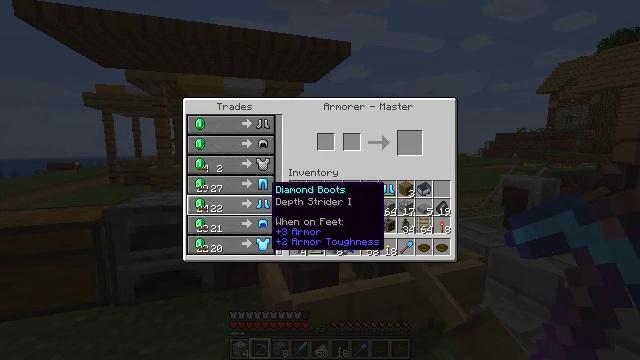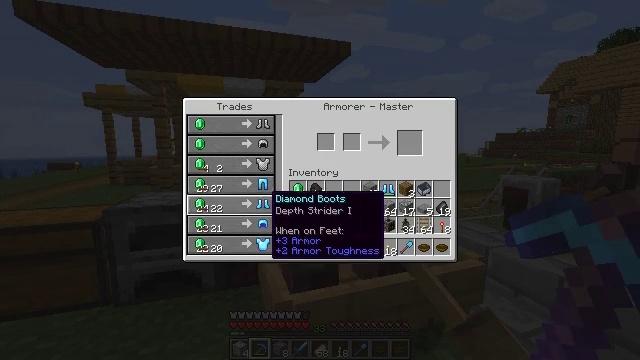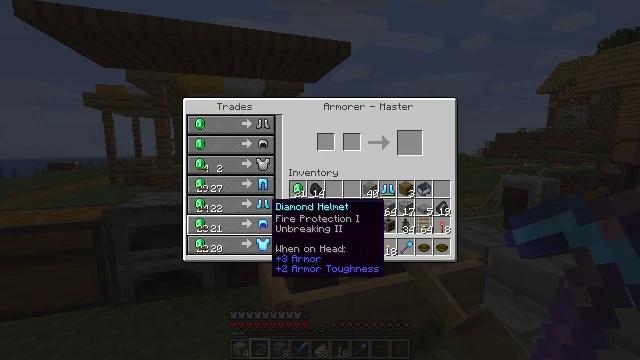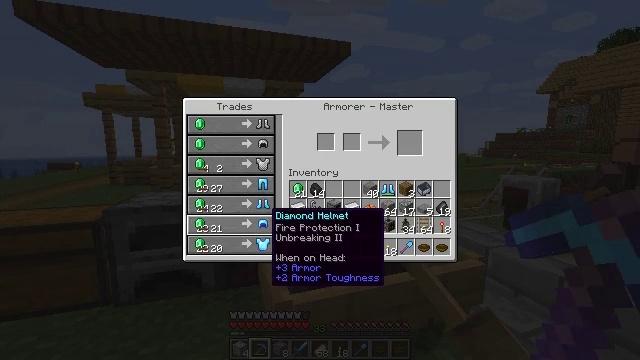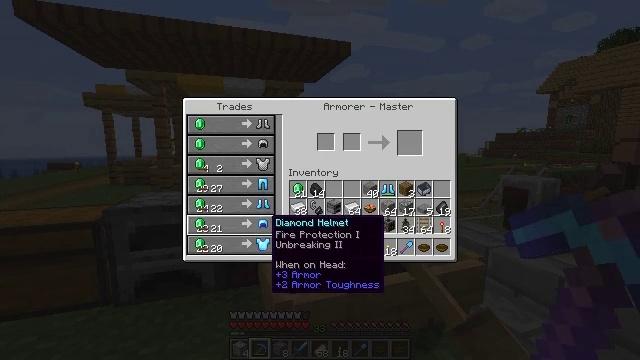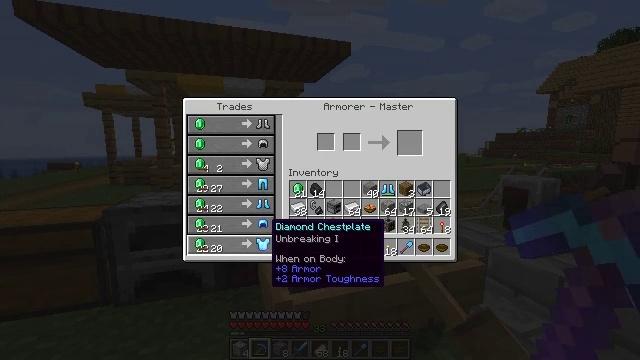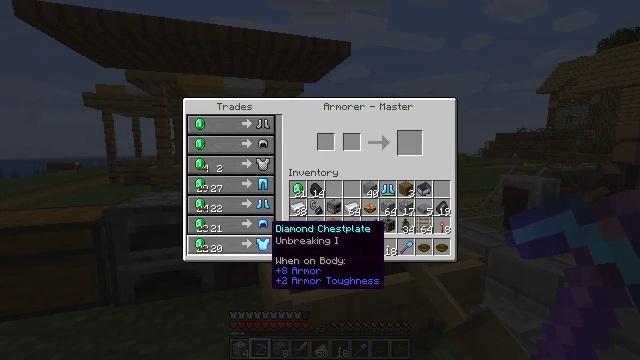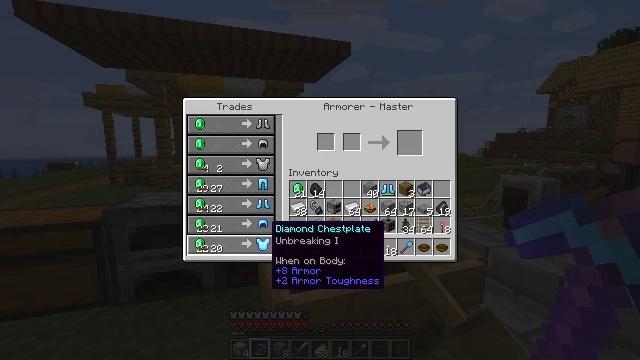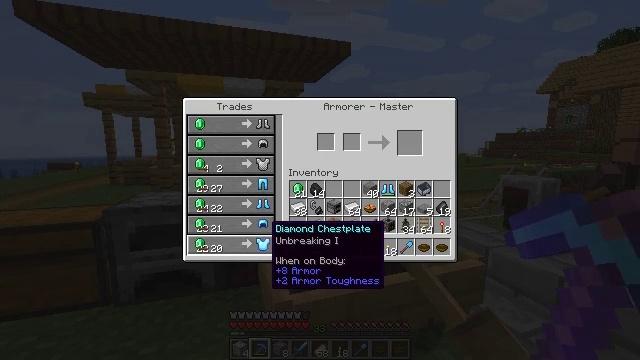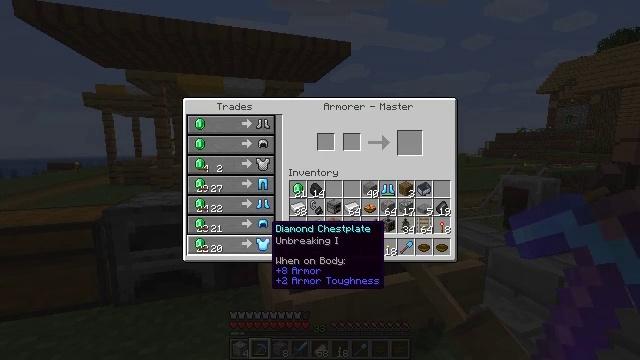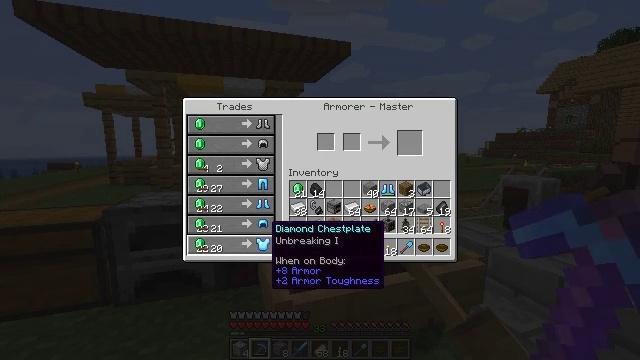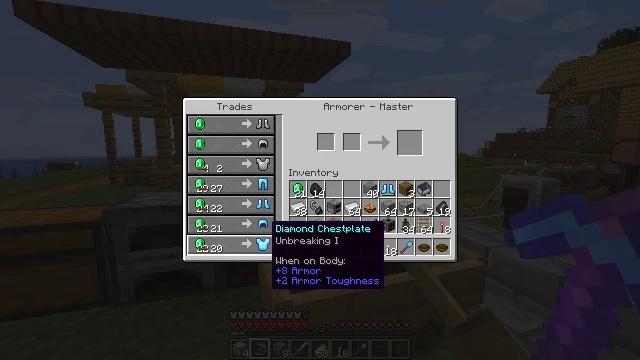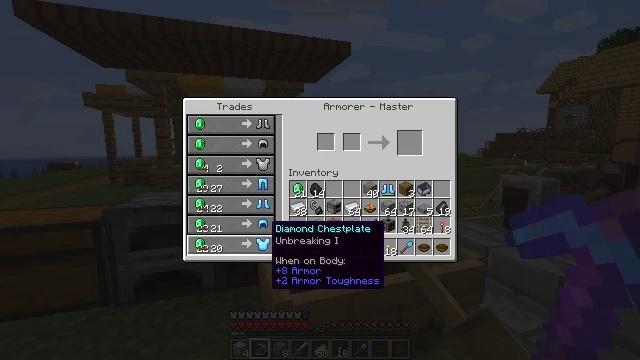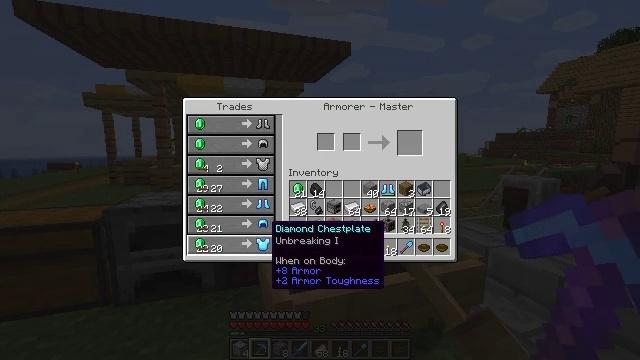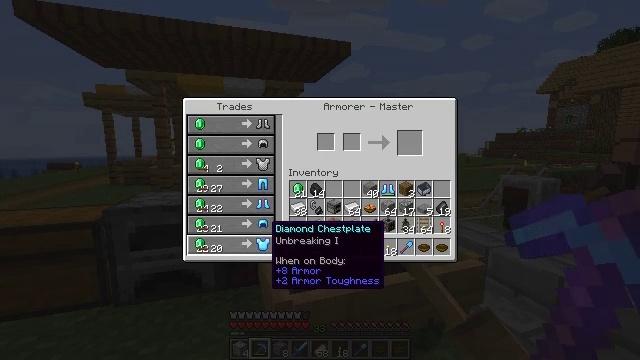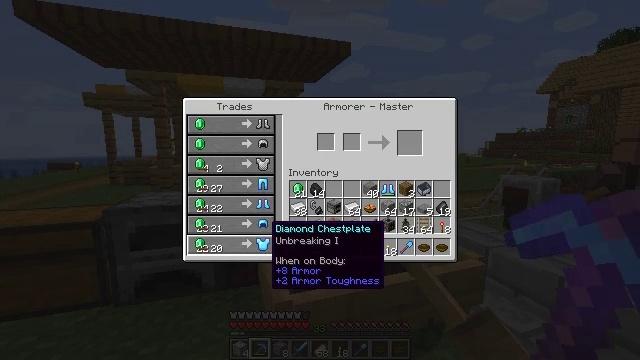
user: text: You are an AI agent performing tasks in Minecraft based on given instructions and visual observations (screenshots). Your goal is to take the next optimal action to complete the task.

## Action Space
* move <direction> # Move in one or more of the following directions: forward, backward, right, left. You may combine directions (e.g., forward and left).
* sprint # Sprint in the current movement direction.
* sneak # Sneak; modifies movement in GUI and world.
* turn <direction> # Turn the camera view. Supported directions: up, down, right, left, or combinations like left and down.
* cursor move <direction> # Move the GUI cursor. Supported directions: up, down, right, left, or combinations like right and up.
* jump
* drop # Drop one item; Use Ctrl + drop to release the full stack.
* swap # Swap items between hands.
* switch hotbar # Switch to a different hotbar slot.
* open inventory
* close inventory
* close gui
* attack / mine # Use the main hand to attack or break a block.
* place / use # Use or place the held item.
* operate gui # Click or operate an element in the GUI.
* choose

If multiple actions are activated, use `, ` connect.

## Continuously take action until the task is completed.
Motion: motion action
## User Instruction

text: Use two diamonds and sticks to craft a diamond hoe.
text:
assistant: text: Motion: cursor move down
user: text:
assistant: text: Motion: cursor move down
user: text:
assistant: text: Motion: cursor move down
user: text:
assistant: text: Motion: cursor move down
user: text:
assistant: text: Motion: no_op
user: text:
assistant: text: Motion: no_op
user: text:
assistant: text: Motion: no_op
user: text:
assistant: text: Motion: no_op
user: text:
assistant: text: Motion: no_op
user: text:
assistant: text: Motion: no_op
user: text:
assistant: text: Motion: no_op
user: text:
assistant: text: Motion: no_op
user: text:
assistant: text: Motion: no_op
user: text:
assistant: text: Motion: no_op
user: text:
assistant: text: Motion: no_op
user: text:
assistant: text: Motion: no_op
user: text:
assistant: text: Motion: no_op
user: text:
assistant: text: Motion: no_op
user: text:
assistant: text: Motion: no_op
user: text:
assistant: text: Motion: no_op
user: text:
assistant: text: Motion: no_op
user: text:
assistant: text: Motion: no_op
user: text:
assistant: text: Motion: no_op
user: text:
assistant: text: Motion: no_op
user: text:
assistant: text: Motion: no_op
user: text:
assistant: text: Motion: no_op
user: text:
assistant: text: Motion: no_op
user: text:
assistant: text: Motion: no_op
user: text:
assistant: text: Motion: no_op
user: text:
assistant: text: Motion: no_op